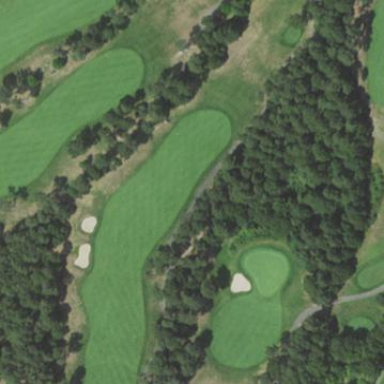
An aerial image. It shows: Golf fairway surrounded by grass.